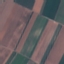
Land use / land cover class: AnnualCrop